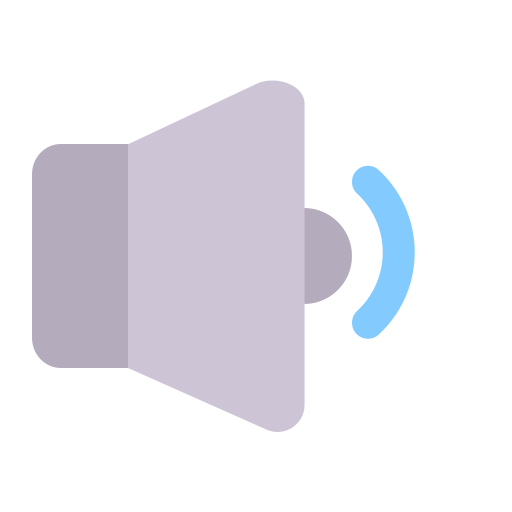
speaker  volume flat